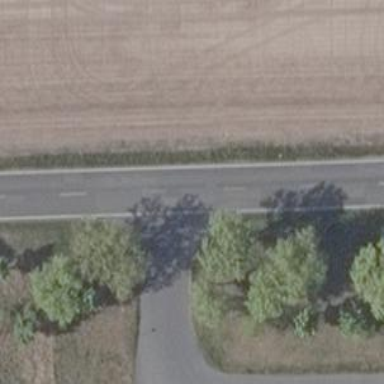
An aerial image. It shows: Tertiary road with asphalt surface.